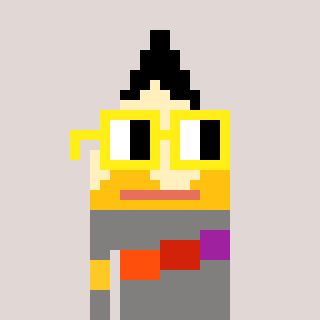
a pixel art character with square yellow glasses, a pencil-shaped head and a bluegrey-colored body on a warm background